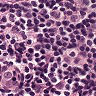
Metastatic tissue present: no